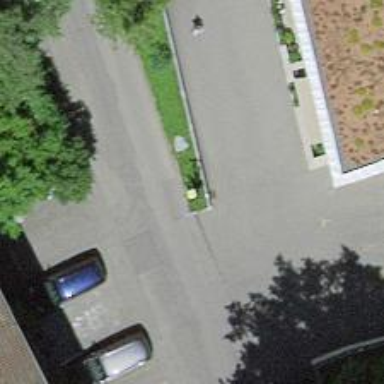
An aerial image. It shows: Post box is visible.